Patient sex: F
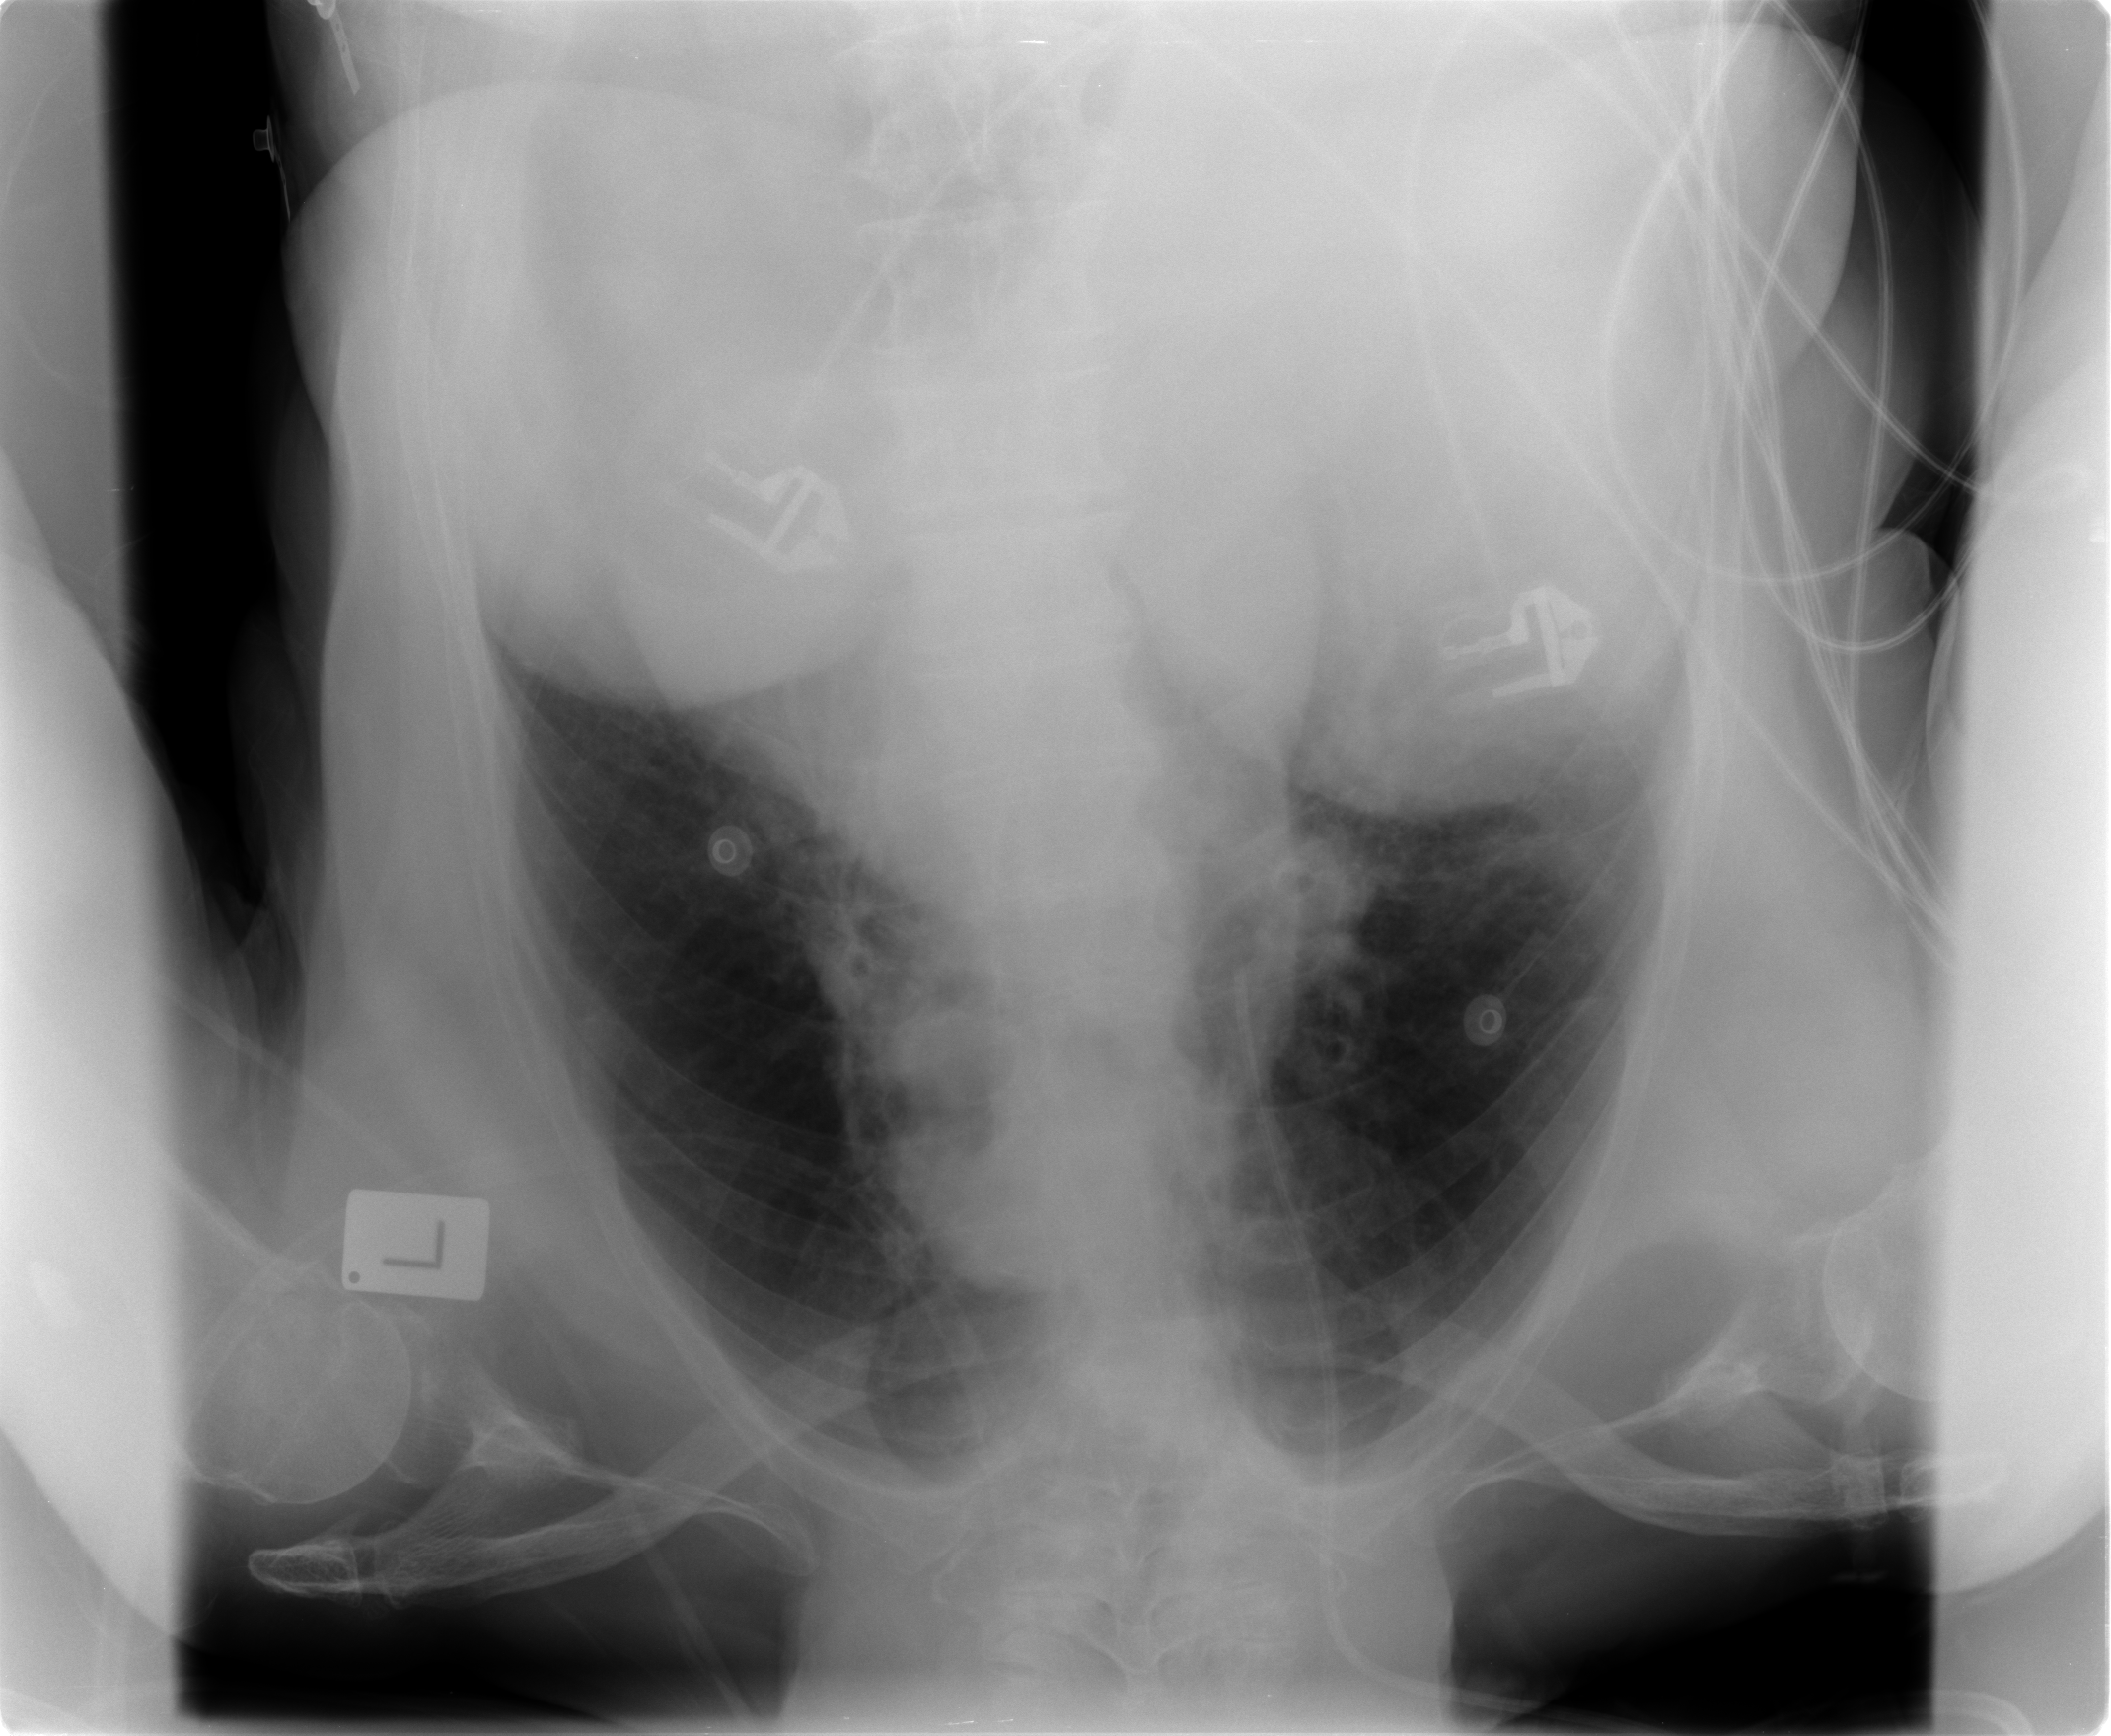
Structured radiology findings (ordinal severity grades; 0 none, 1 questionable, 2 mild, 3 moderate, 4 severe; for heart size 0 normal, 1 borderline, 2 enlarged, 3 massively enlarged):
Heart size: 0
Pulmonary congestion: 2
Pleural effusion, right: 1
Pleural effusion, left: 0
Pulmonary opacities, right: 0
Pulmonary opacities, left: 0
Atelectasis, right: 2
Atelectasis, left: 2